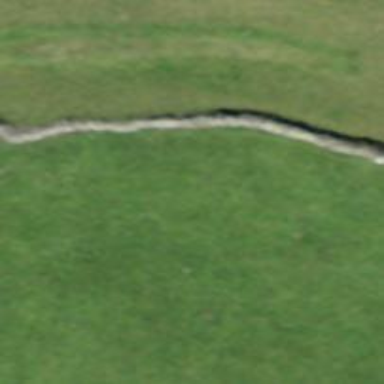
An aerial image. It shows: Wall barrier.